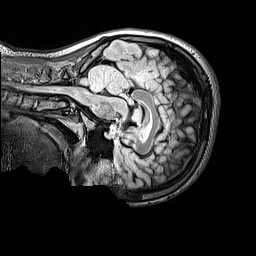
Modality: FLAIR
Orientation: sagittal
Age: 12
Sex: female
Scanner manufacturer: siemens
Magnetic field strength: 3 T
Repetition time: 5 s
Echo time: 0.388 s